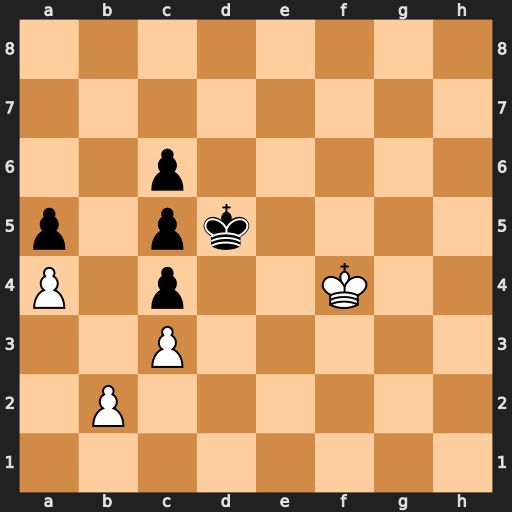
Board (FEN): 8/8/2p5/p1pk4/P1p2K2/2P5/1P6/8
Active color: w
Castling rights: -
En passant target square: -
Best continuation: Kf5 Kd6 Kf6 Kd7 Kf7